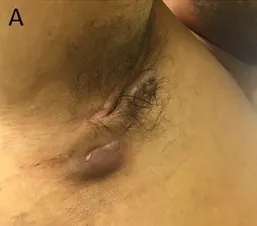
Illustrations of the case reports 1 Abscesses and draining fistulae of the right armpit at baseline.
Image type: medical_photograph (skin_photograph)